Question: In iOS7 we have both a dark and a light keyboard. Is it possible for me to change between these in my app by code?
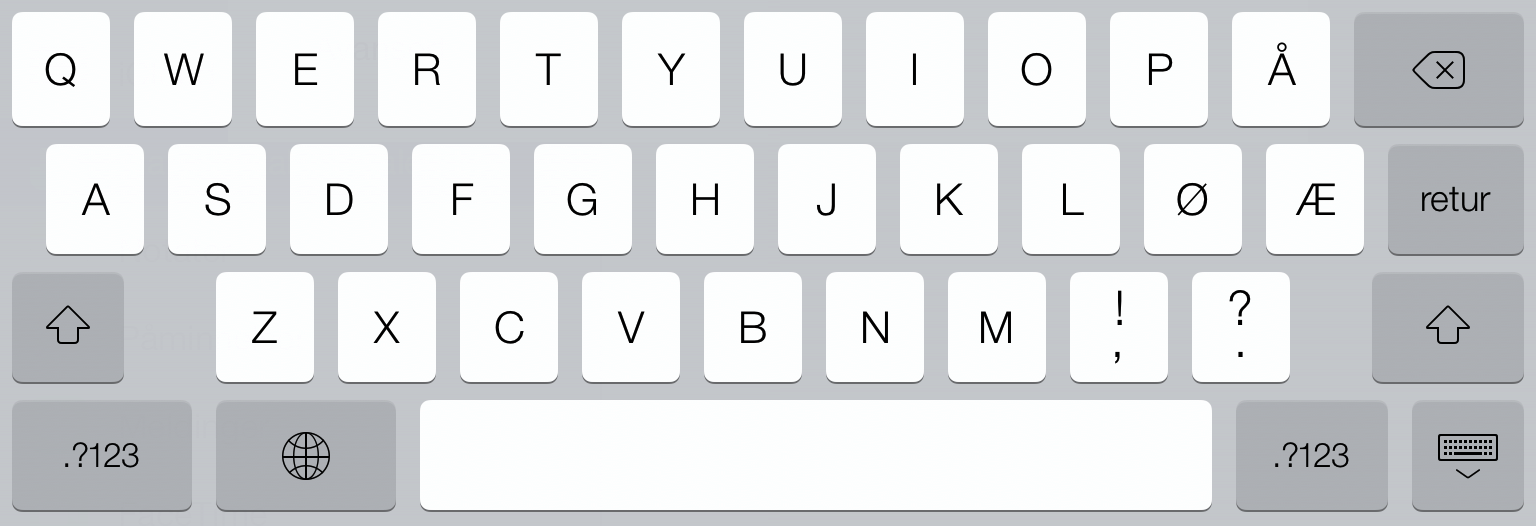
Answer: '''
textfield.keyboardAppearance = UIKeyboardAppearanceDark;
'''